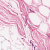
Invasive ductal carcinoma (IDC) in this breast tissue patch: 0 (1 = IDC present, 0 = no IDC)